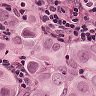
Metastatic tissue present: yes